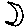
Label: moon